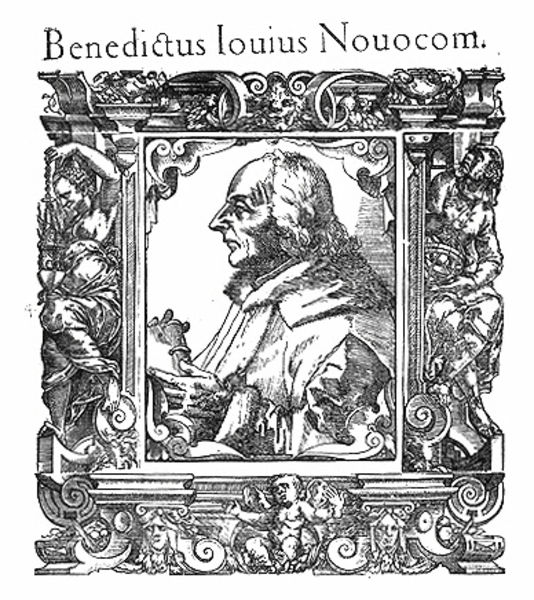
Titel: Bildnis des Benedetto Giovio
Künstler: Tobias Stimmer
Institution: (Seriendruck)
Schlagwörter: hand, kopf, mann, weiß, frauen, blumen, grau, nase, profil, schwarz, stirn, säule, säulen, zeichnung, blick, tiere, ornament, arm, gesicht, kragen, pelz, rahmen, bildnis, herr, portrait, porträt, auge, haare, kutte, mantel, kinn, engel, putto, holzschnitt, schrift, rahmung, italien, grafik, graphik, rand, figuren, glatze, ornamente, abbild, alter, buch, druck, schwarz-weiß, radierung, stich, seite, text, allegorie, halbglatze, kapitell, schnörkel, voluten, mönch, fernrohr, gelehrter, putten, kupferstich, allegorien, putti, latein, astronom, rollwerk, benedikt, maskaron, armillarsphäre, benedictus, stronom, benedict, munwinkel, giovio, nouocom, louius